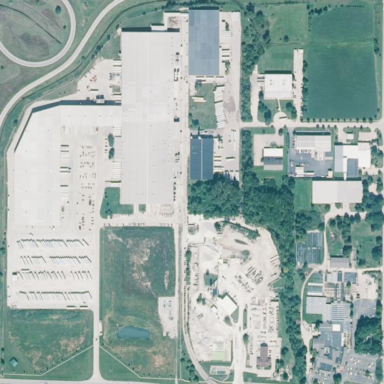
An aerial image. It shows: Industrial area.